Question: I want to add a button kendo grid edit popup mode ( kendo web asp.net mvc razor)

example : I have 2 table with relationship one(table A) -many (table B)
now user click add new B, in pop-up edit have a drop-down show A, next to drop-down i want to add new button to add new A without navigate direct
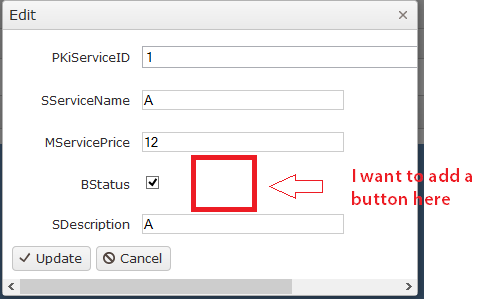
Answer: Define in your columns definition an <URL>.
Example:
'''
{
field : "selected",
title : "Selected",
template: "<input type='checkbox' name='selected' #= selected ? 'checked' : '' # disabled/>",
editor : generateButton
}
'''
and 'generateButton' is:
'''
function generateButton(container, options) {
container.append('<input type="checkbox" name="' + options.field + '" data-type="boolean" data-bind="checked:' + options.field + '"/>')
.append('<a href="#" id="mybutton" class="k-button">Button</a>');
}
'''
Example in JSFiddle <URL>